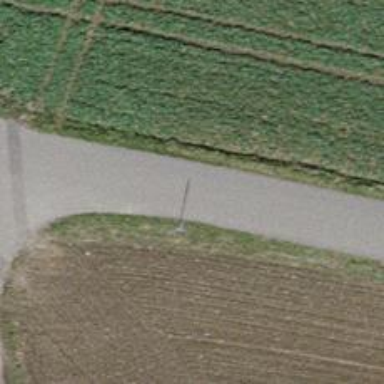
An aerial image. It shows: Unclassified road with asphalt surface.